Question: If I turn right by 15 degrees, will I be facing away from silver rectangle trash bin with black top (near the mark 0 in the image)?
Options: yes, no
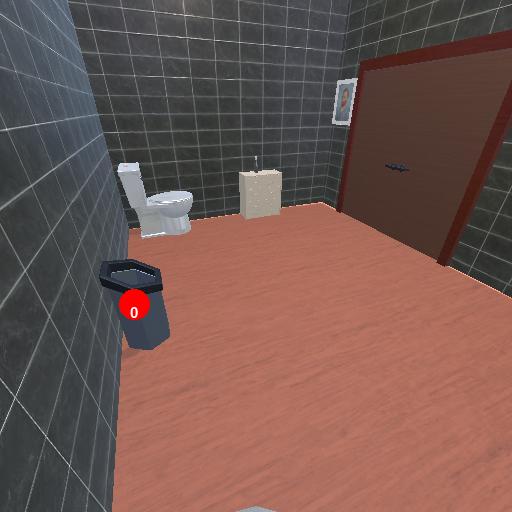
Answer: yes